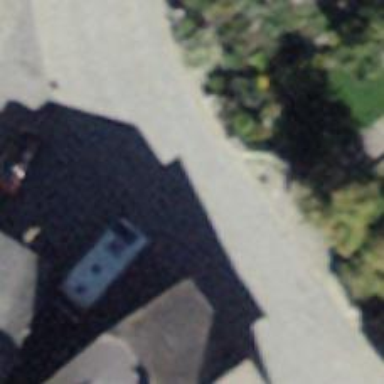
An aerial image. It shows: Residential road with cobblestone surface.